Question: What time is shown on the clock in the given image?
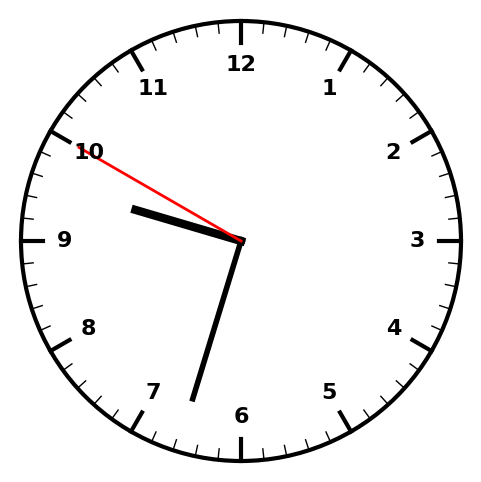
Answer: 09:32:50